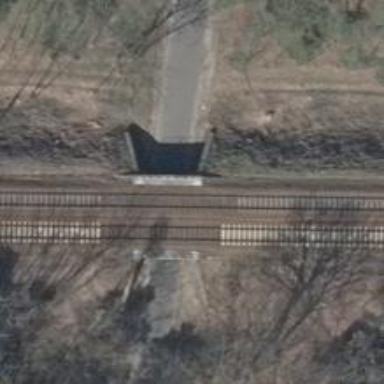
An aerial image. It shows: Bridge over railway with electrified contact lines.